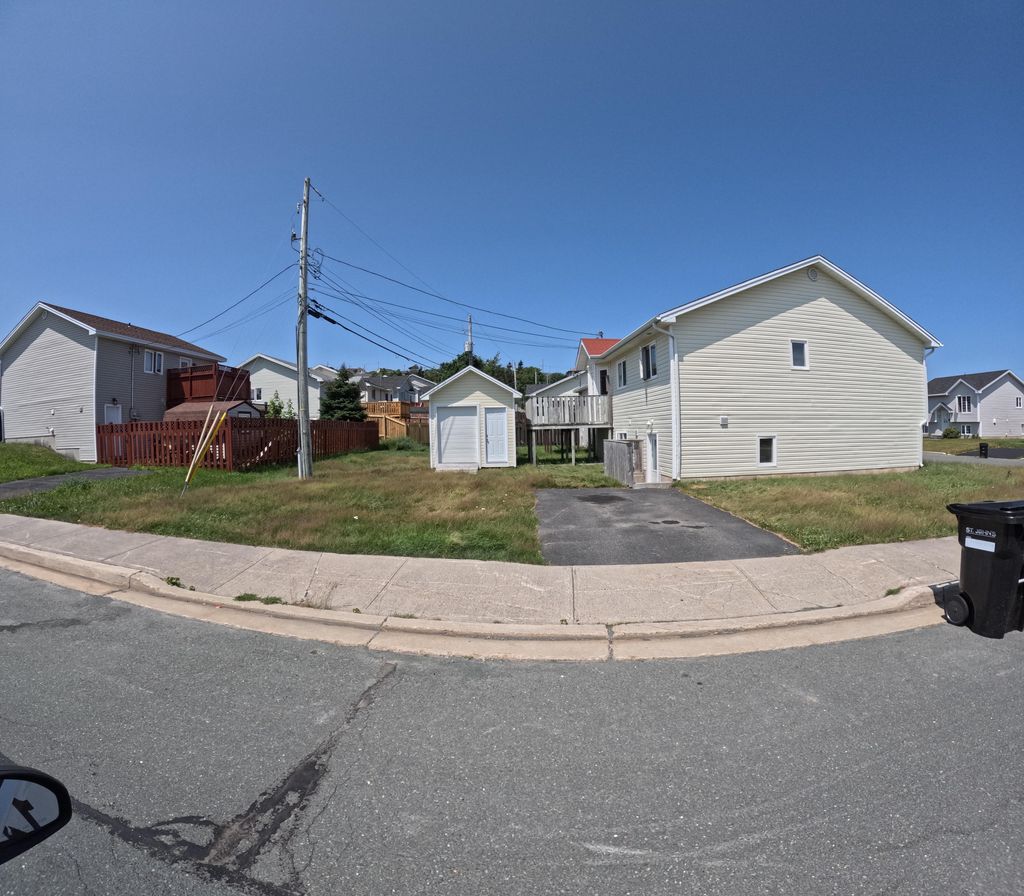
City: st_johns